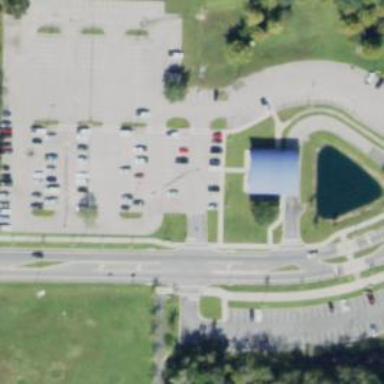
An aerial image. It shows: Parking lot with bus park and ride facility.